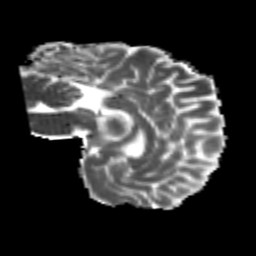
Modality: MD
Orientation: sagittal
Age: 22
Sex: male
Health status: healthy
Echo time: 0.074 s